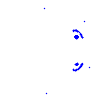
Particle: pion